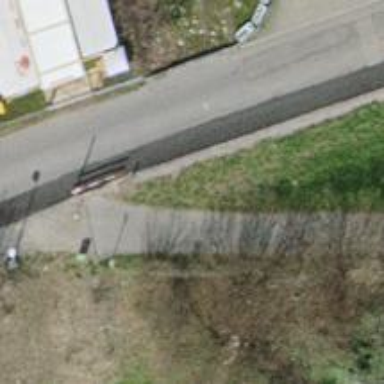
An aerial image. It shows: Bollard.